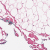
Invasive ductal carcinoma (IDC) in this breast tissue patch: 0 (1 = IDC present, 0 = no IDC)